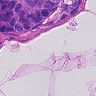
Metastatic tissue present: yes